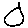
Label: circle